Question: I needed to insert some initial (default) data into a new database and I found this Inserts tab on MySQL Workbench EER Diagram table editing form

My assumption was that I can use it to insert initial (default) data that will get propagated to the database during synchronization (not sure how it will get merged with any existing data in the database though...). I added couple rows and synced model with an empty database, but no data was inserted.
So, my question is
I use MySQL Workbench 6.
P.S. If somebody can also point to an easy way to insert initial (default) data (except simply running a SQL script) I will appreciate it.
Thank you.
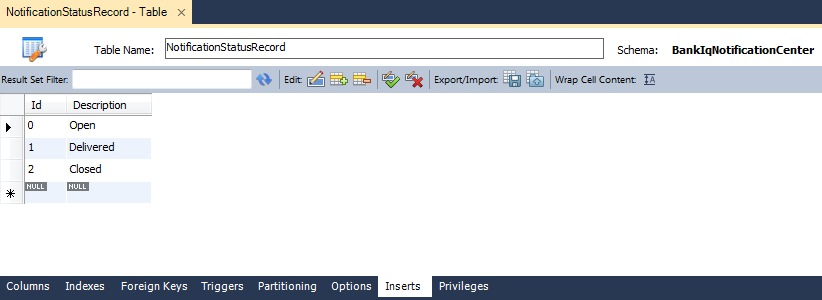
Answer: The data added on the INSERTs page is indeed thought to be like an initial set of (test)data. It doesn't consider existing data however. I think it is also only used if you do forward engineering, not on synchronization.
Other ways of inserting data always involve an SQL script, that's what the (text) API is about for SQL servers. But you can add scripts to your model too (see the overview page). They are not run automatically, however.